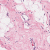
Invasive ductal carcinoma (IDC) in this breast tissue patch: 0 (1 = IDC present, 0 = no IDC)